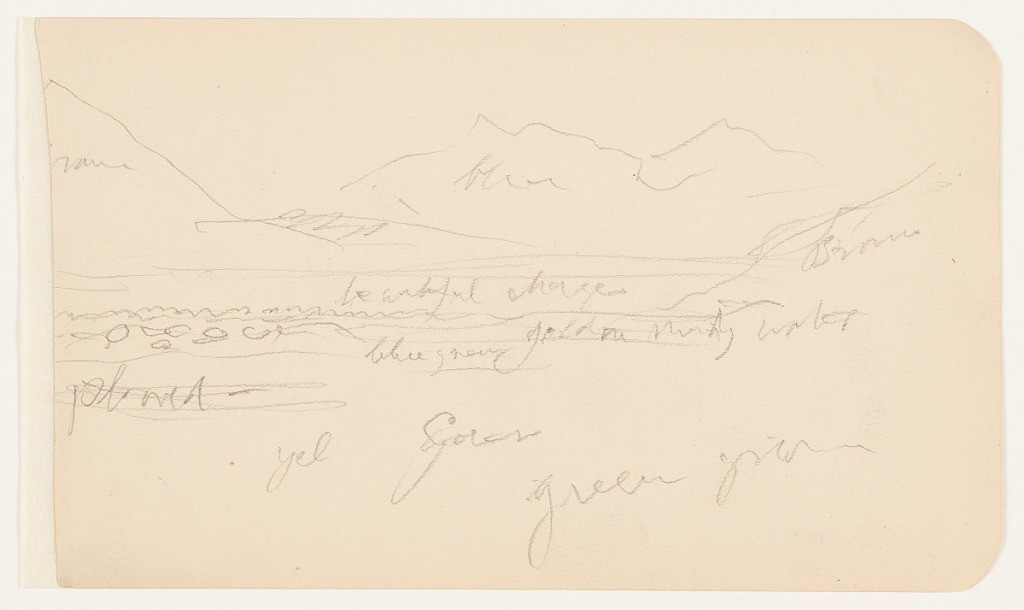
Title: Mountains and Valley, Mexico
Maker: Frederic Edwin Church, American, 1826–1900
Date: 1890–93
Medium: Graphite on off-white wove paper
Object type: Drawing
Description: Landscape sketch showing a loosely rendered view of mountains and a valley in Mexico. In the foreground, plowed land is included at left as seemingly cultivated terrain extends into the middle distance at center, where a slight water feature is also visible. A hillside descends towards center in the middle distance at right. In the background, multiple sharp mountain peaks are loosely rendered. One prominent peak at left is partially cut off.